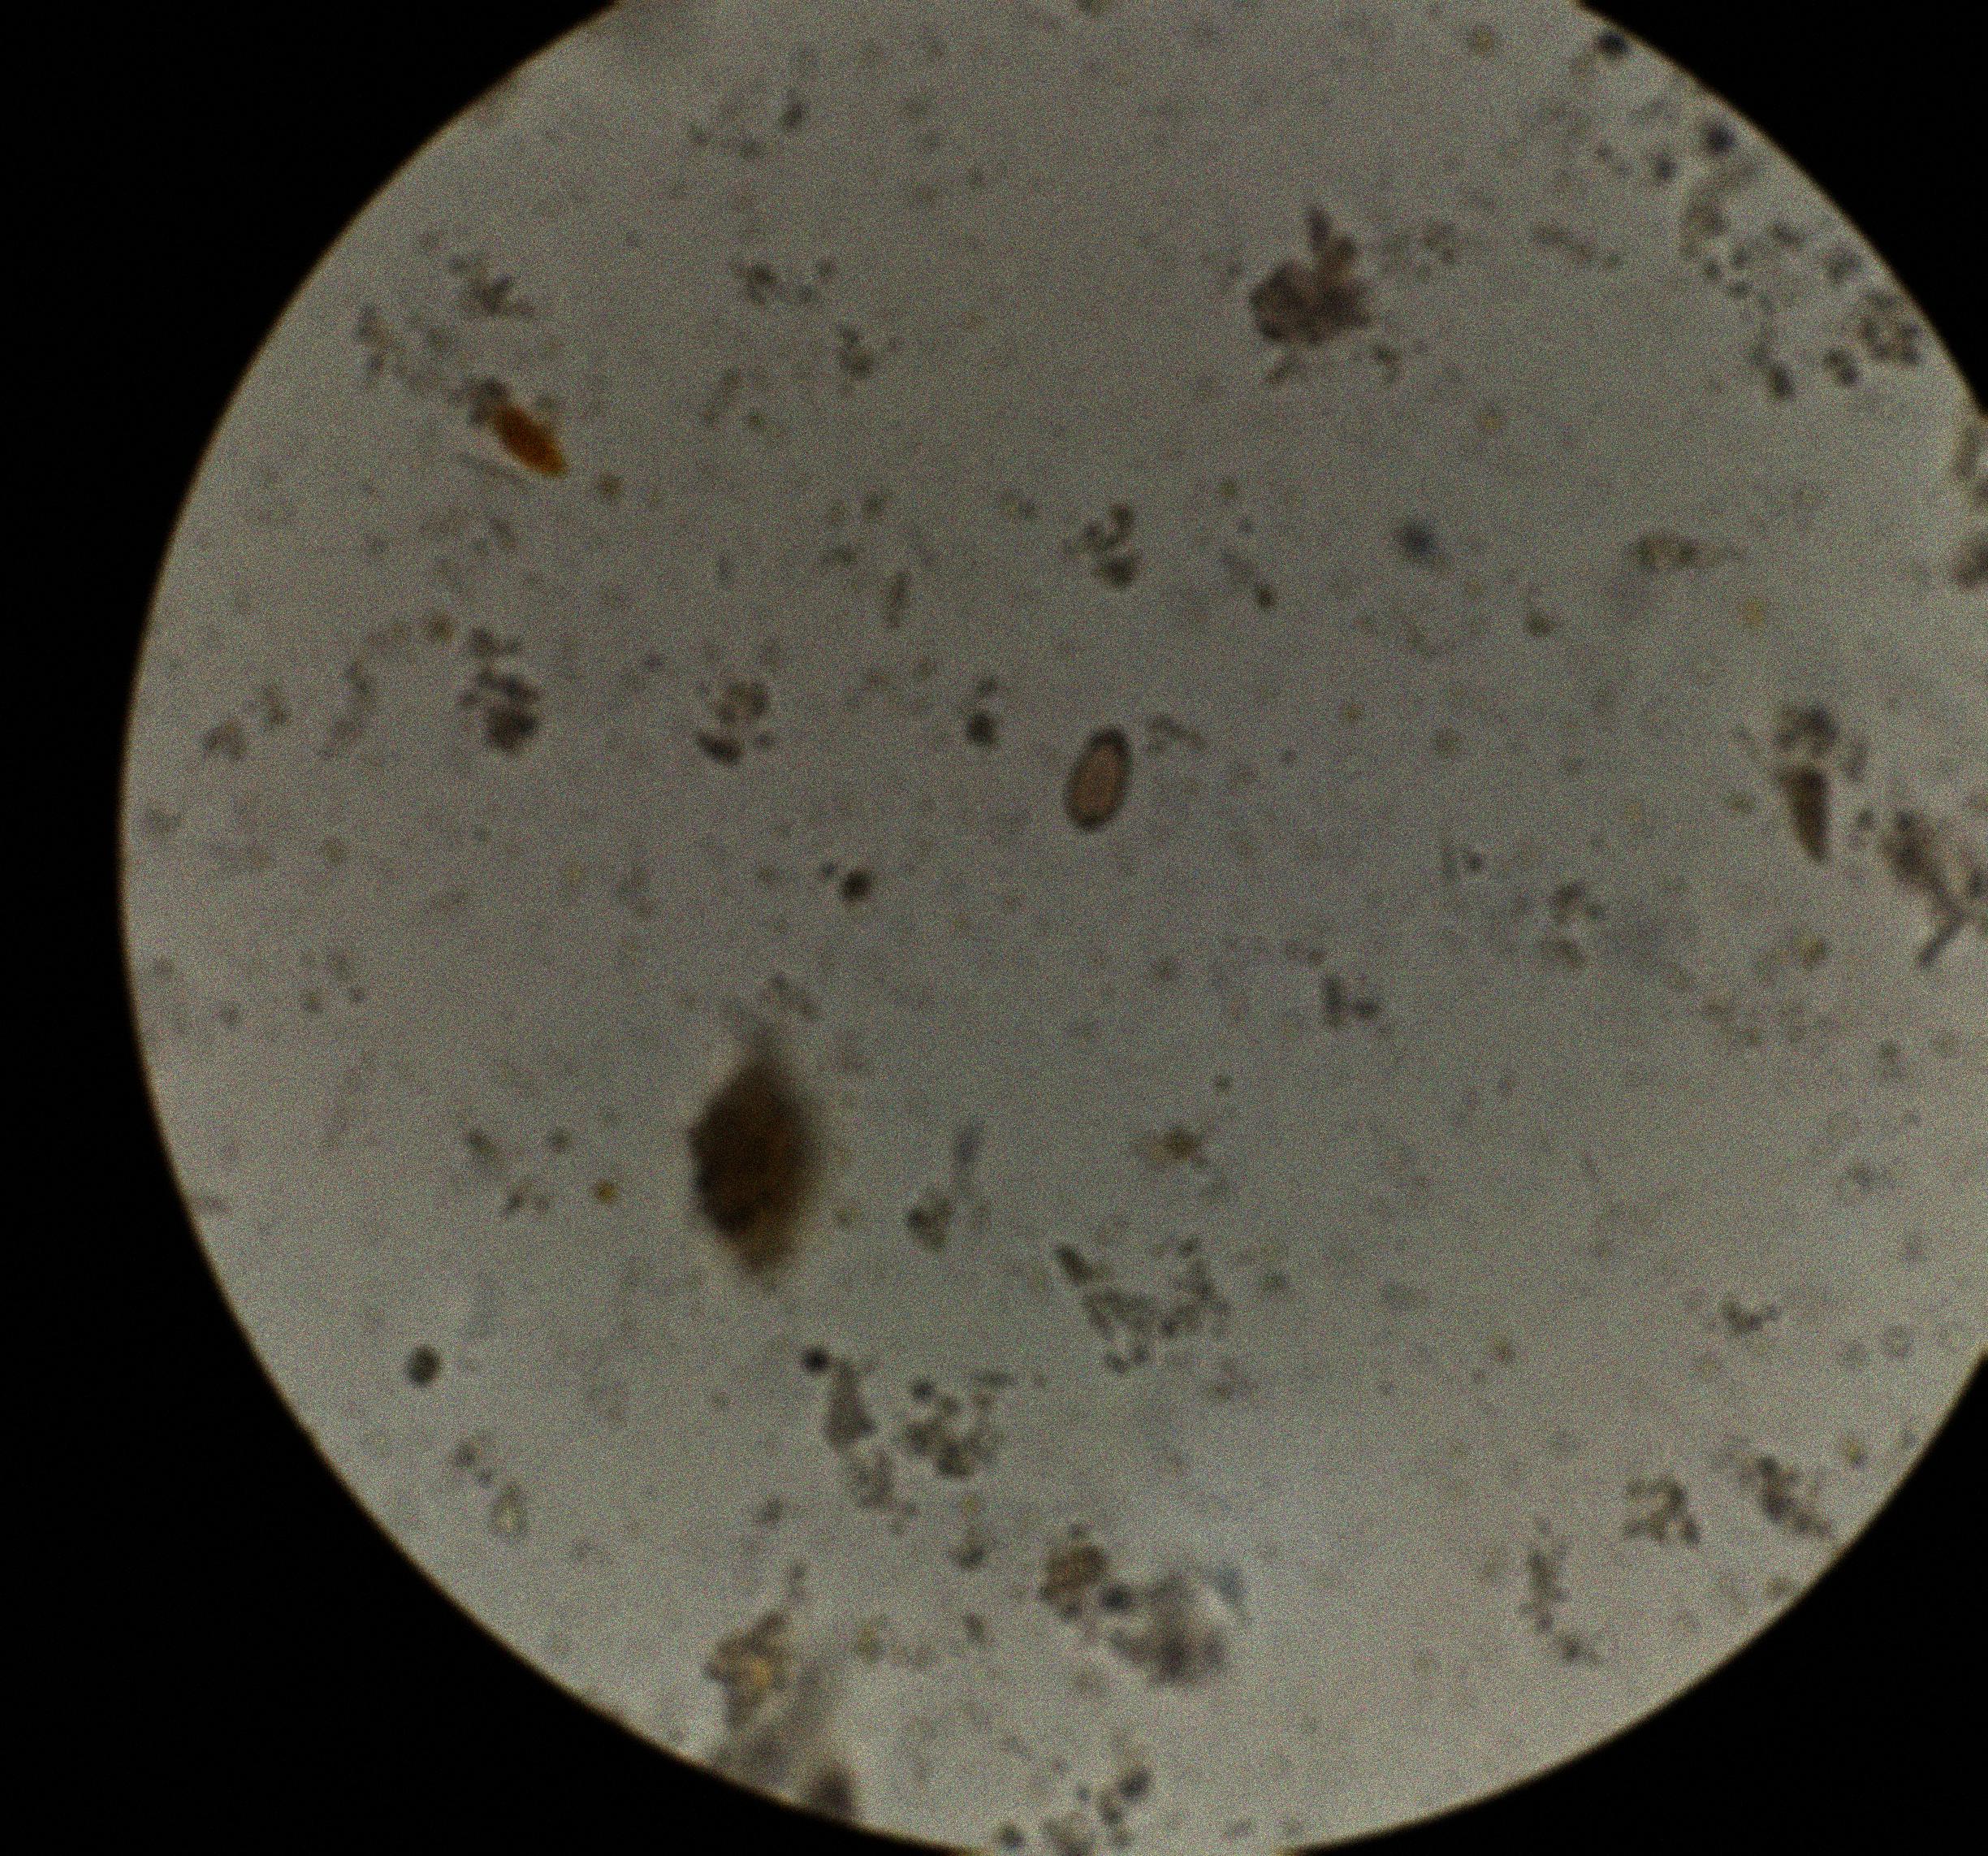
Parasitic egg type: Opisthorchis viverrine